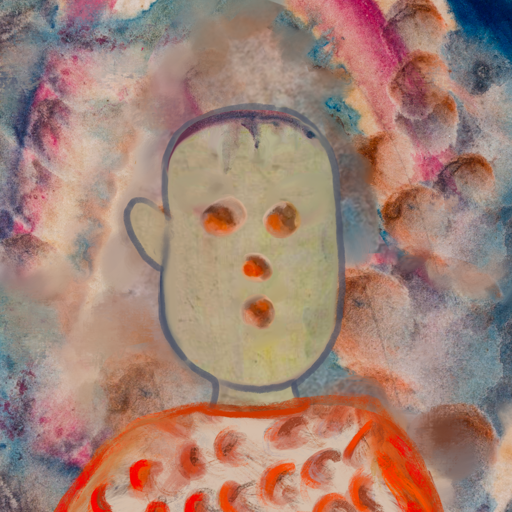
Background: Rupkatha, Head And Neck Front: Hill_Girl, Face Front: Rupkatha, Bust: Rupkatha, Hair Front: Blank, Head Accessory: Blank, Second Necklace: Blank, Necklace: Blank, Baby: Blank